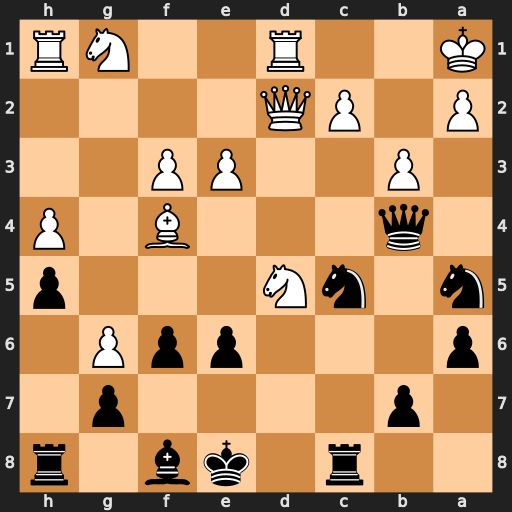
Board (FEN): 2r1kb1r/1p4p1/p3ppP1/n1nN3p/1q3B1P/1P2PP2/P1PQ4/K2R2NR
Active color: b
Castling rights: k
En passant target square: -
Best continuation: Qxd2 Rxd2 exd5